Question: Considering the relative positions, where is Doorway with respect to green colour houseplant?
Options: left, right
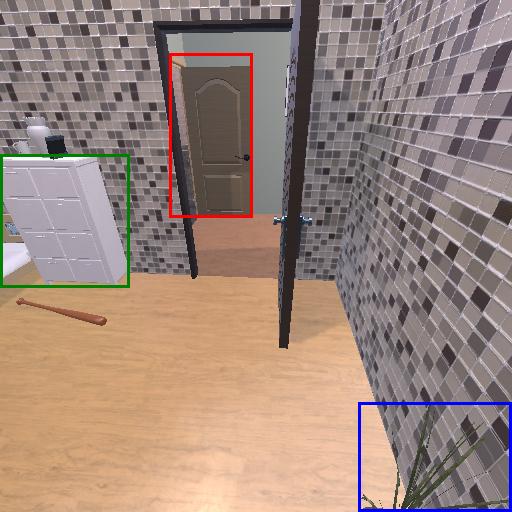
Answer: left